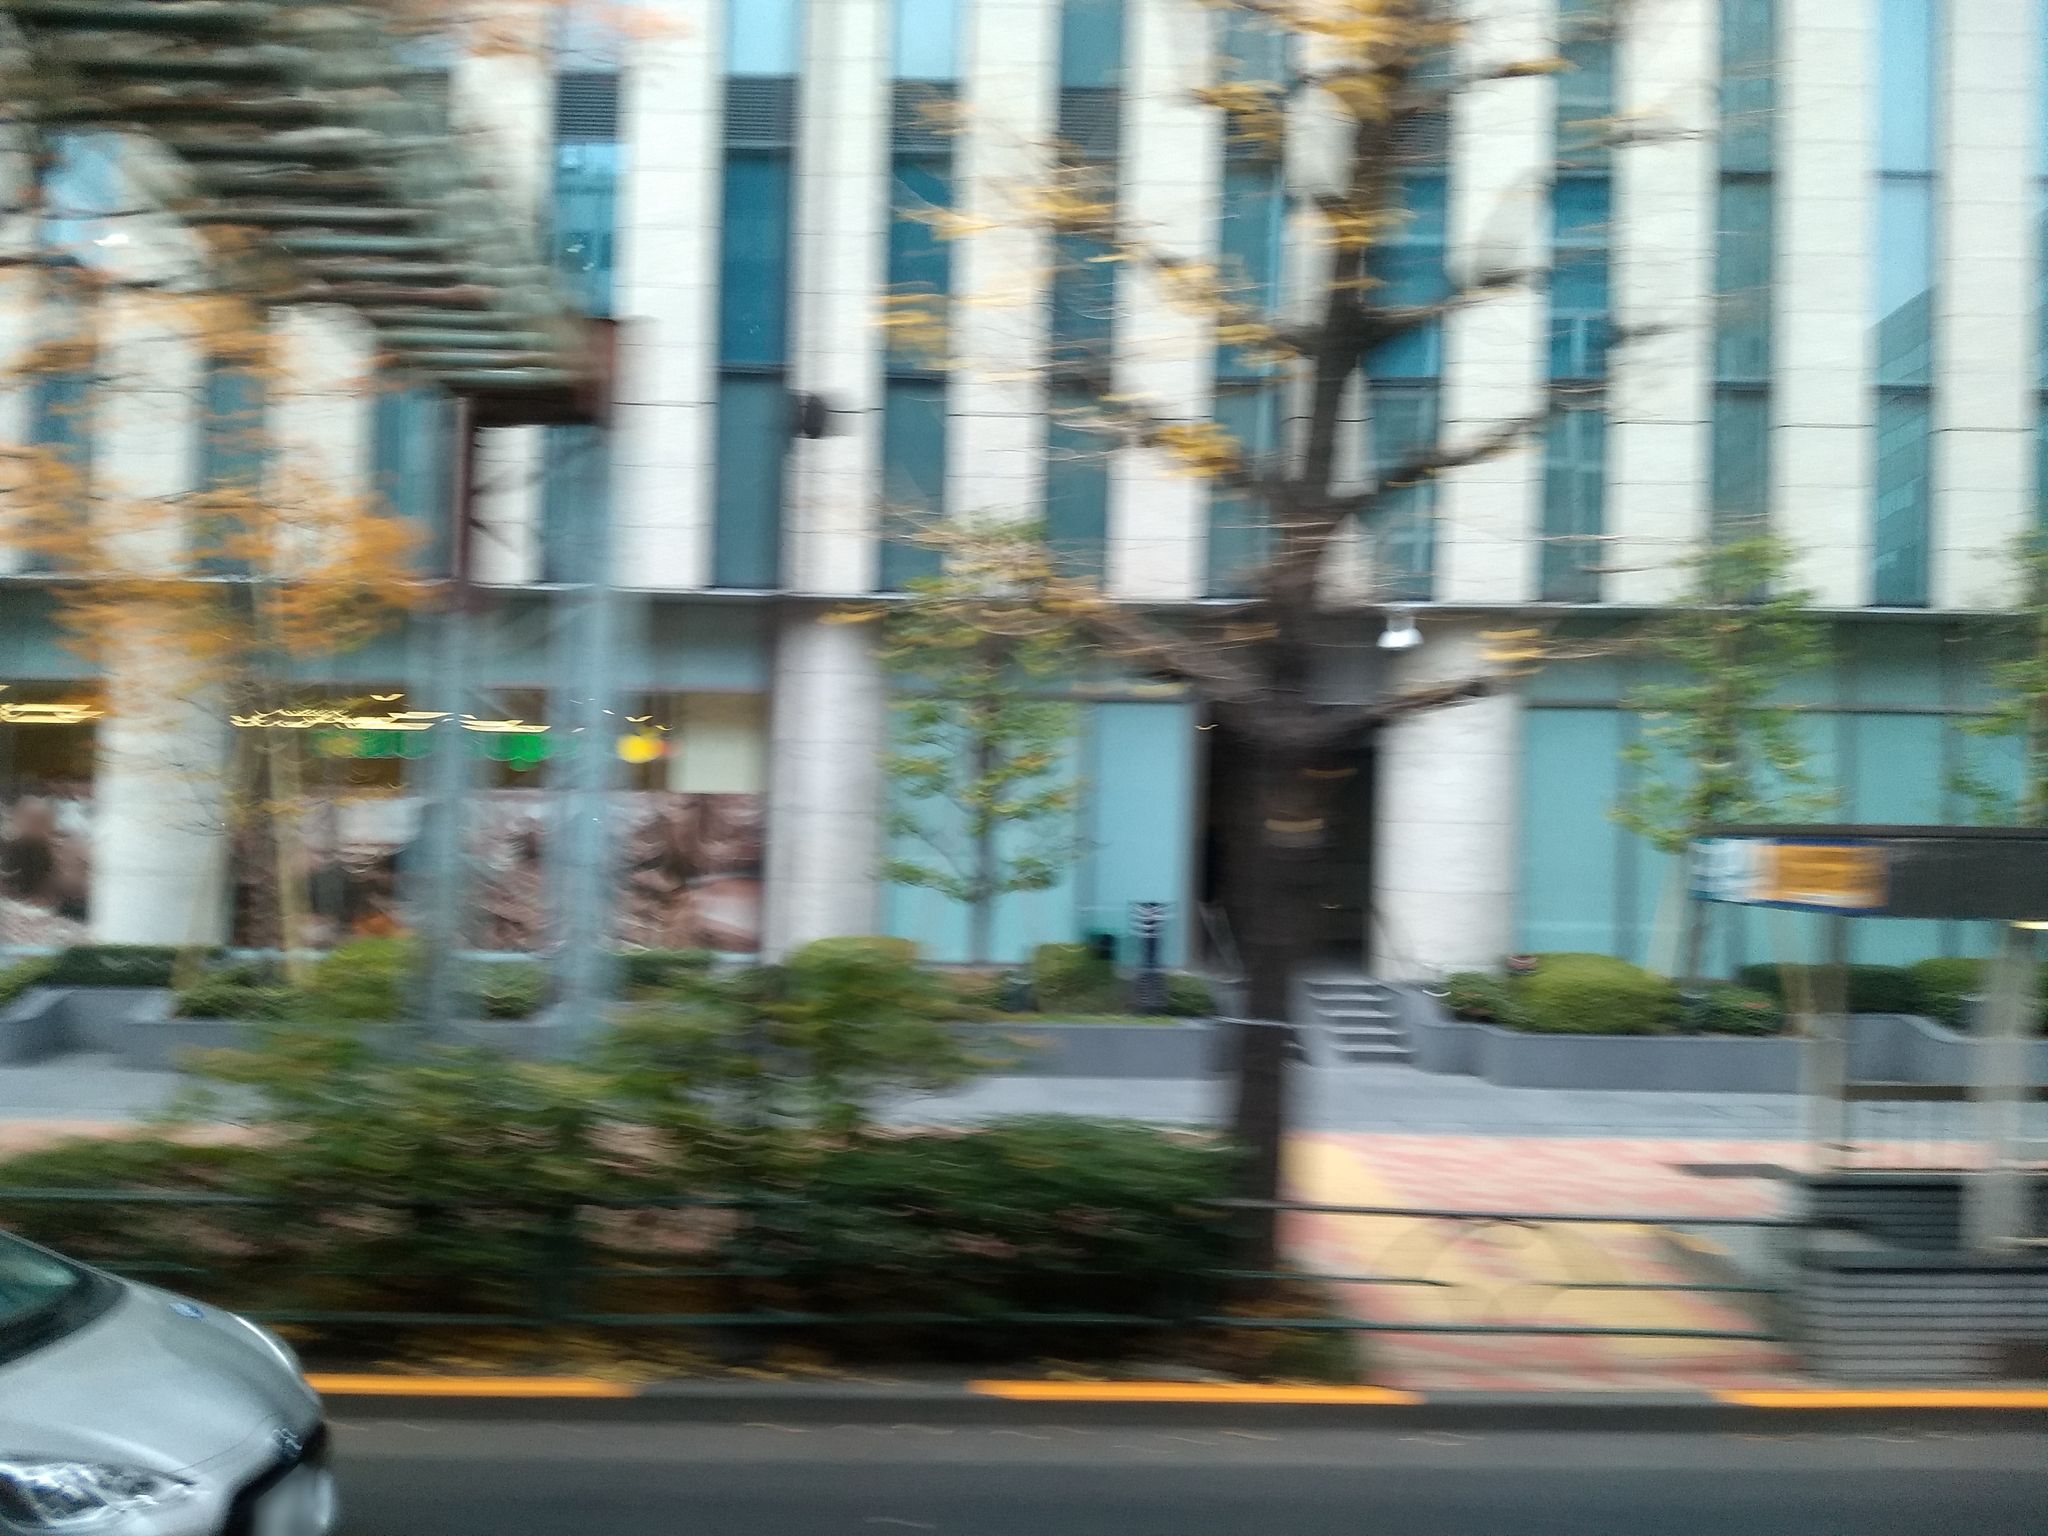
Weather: clear
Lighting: day
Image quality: slightly poor
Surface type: walking surface
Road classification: footway
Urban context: urban centre
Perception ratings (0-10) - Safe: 6.48, Lively: 7.49, Beautiful: 7.09, Boring: 0.66, Depressing: 1.46, Wealthy: 8.41